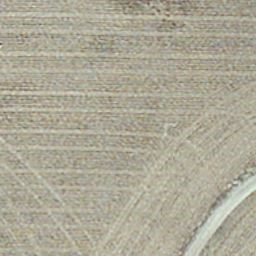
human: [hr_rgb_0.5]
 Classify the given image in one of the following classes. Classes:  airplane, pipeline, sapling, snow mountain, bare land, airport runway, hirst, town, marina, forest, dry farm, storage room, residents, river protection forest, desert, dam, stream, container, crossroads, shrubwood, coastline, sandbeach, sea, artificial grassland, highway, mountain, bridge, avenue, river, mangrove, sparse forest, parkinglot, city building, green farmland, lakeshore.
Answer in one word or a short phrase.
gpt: dry farm